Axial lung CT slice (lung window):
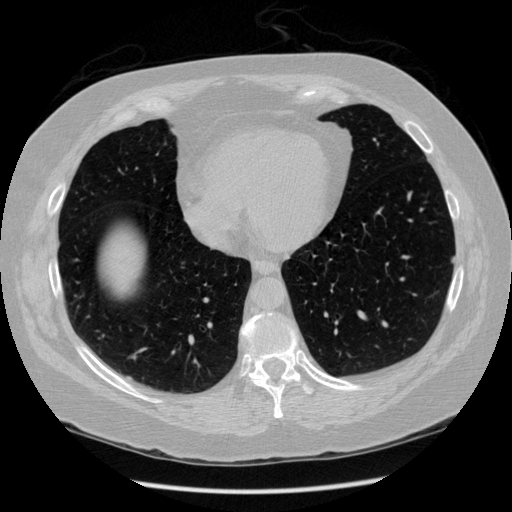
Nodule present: yes
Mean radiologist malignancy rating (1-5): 2.333